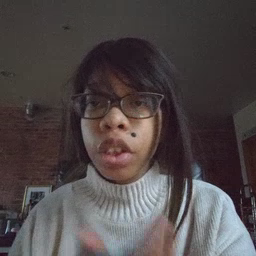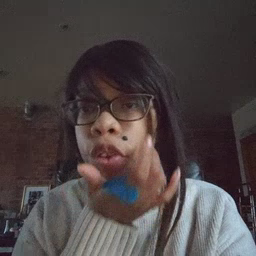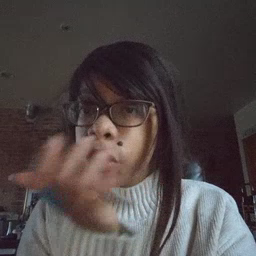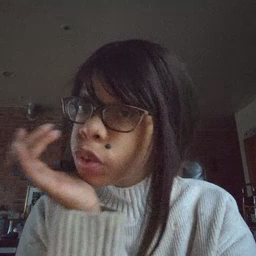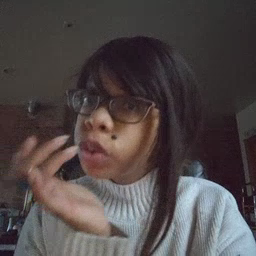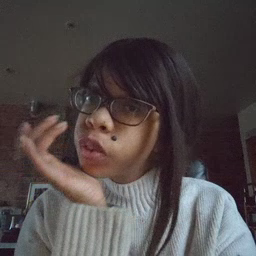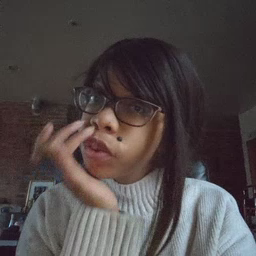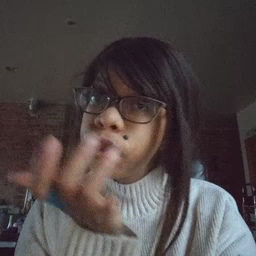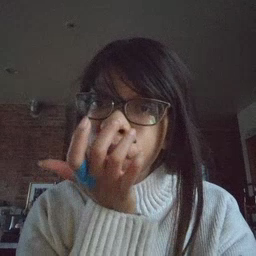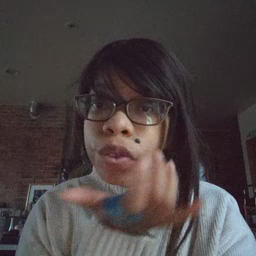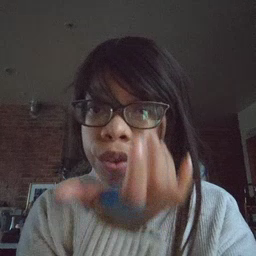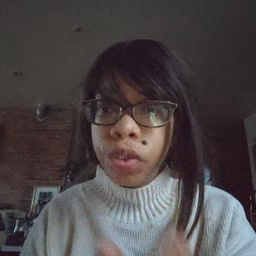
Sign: grass